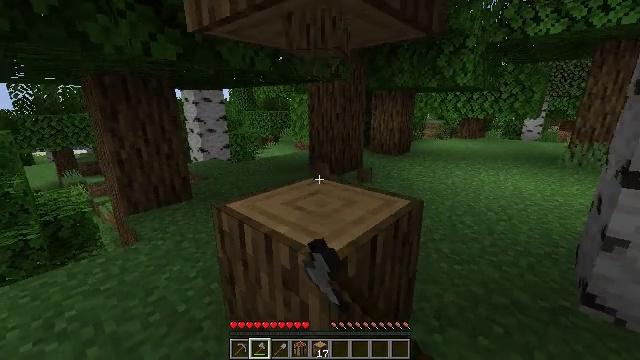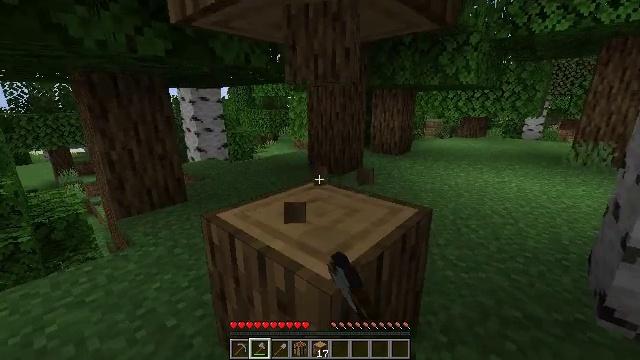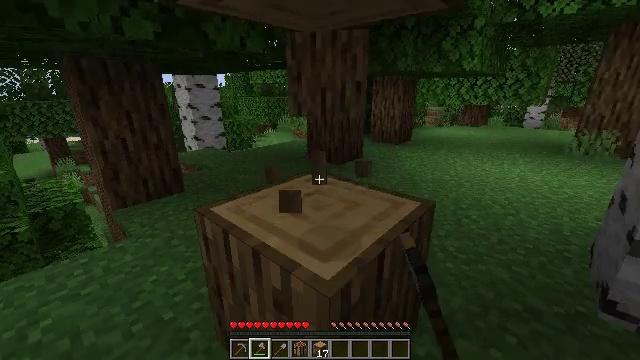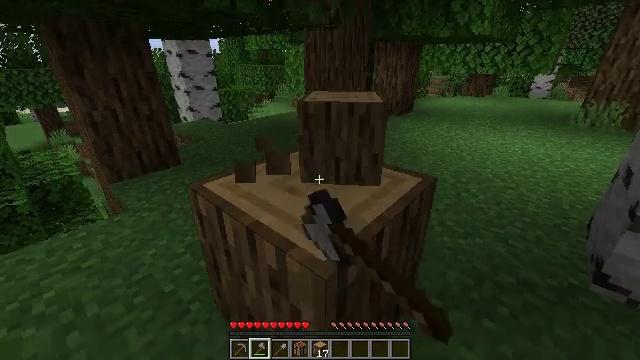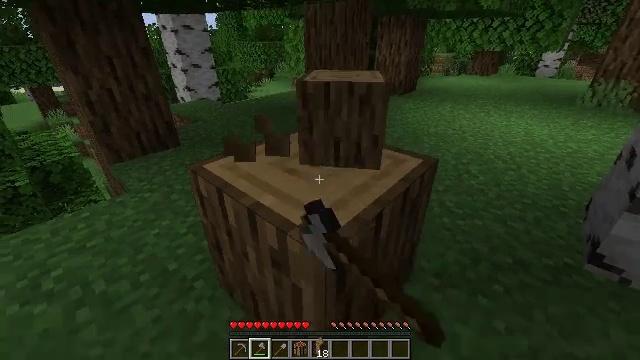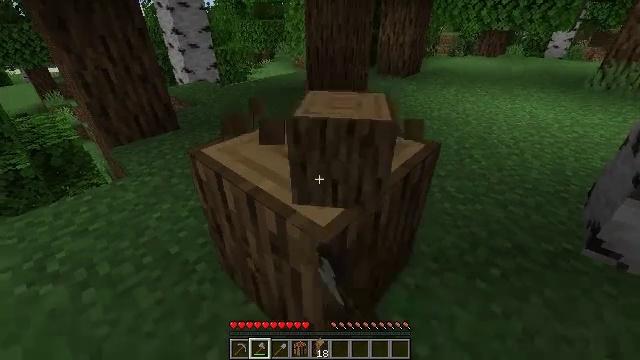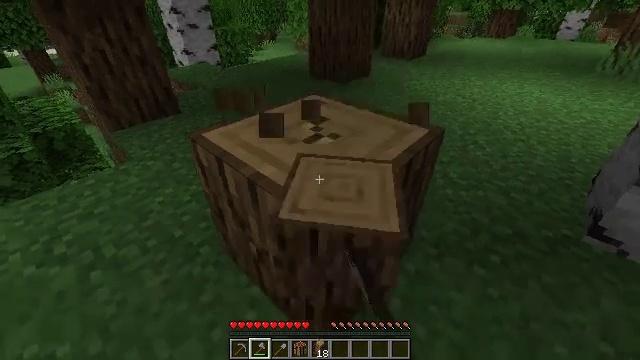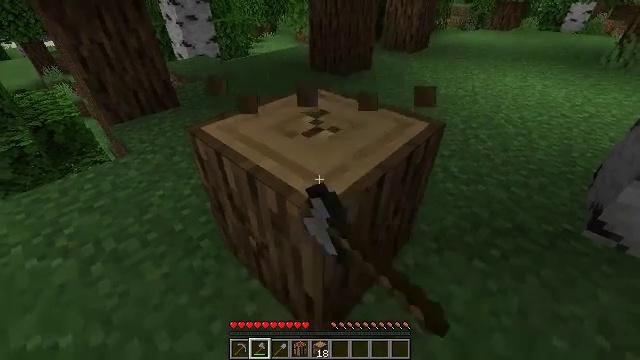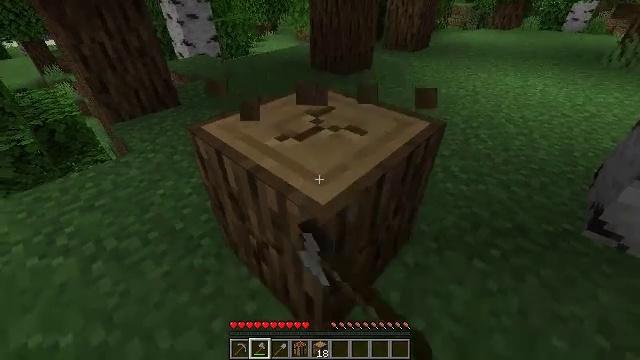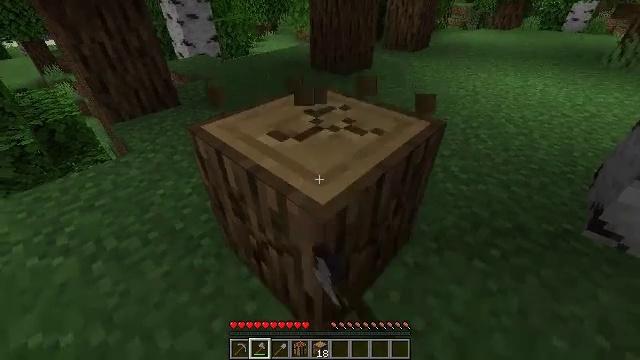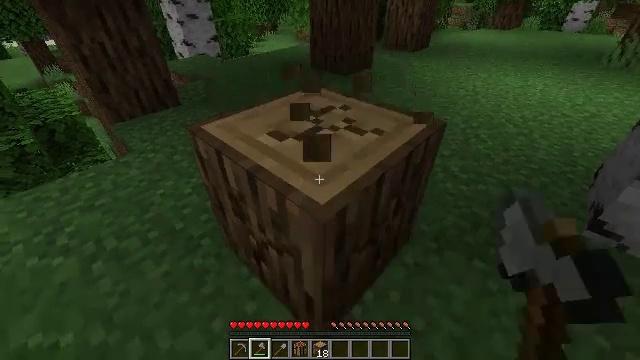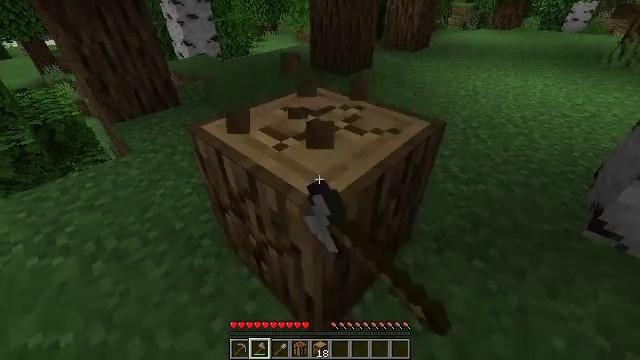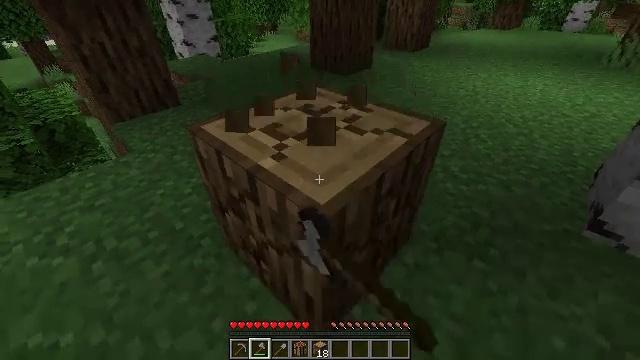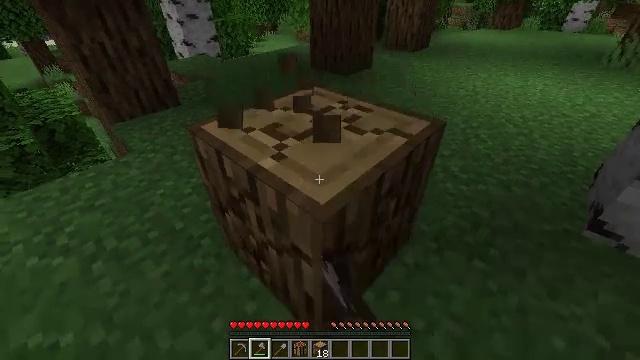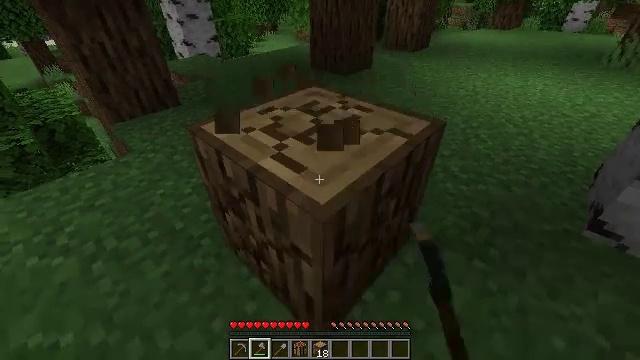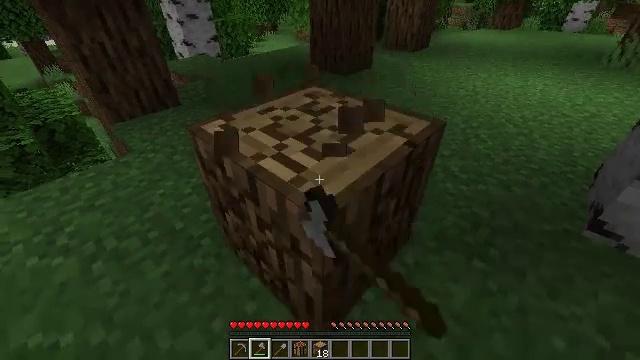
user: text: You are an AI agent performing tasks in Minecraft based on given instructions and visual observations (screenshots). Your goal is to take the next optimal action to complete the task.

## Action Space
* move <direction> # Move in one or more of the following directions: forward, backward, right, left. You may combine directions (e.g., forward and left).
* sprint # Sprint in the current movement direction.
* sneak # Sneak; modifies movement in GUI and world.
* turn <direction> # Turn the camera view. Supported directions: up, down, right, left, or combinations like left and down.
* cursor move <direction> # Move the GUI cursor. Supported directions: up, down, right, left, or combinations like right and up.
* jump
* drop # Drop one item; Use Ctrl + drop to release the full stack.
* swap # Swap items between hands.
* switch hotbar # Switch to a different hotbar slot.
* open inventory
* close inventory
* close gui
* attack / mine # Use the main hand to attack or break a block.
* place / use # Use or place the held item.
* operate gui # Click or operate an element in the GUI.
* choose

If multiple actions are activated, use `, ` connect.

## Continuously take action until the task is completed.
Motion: motion action
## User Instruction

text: Chop down the oak log.
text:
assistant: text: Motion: attack / mine
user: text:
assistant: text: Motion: turn down, attack / mine
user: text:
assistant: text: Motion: turn down, attack / mine
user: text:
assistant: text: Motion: turn down, attack / mine
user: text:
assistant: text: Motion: turn down, attack / mine
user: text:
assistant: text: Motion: turn down, attack / mine
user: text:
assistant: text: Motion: turn down, attack / mine
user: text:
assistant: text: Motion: attack / mine
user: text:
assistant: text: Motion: attack / mine
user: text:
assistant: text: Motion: attack / mine
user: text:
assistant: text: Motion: attack / mine
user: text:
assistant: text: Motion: attack / mine
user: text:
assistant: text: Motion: attack / mine
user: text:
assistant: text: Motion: attack / mine
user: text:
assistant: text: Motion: attack / mine
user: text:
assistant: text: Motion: attack / mine
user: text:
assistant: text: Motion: attack / mine
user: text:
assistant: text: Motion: attack / mine
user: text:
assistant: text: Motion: attack / mine
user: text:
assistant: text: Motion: attack / mine
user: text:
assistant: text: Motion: attack / mine
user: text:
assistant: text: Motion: attack / mine
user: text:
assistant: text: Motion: attack / mine
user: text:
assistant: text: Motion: attack / mine
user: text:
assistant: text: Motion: turn up, attack / mine
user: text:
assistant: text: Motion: turn right and up, attack / mine
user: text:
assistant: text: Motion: turn right and up, attack / mine
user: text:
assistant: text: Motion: turn up, attack / mine
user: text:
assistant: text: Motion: turn left and up, attack / mine
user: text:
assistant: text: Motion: turn up, attack / mine